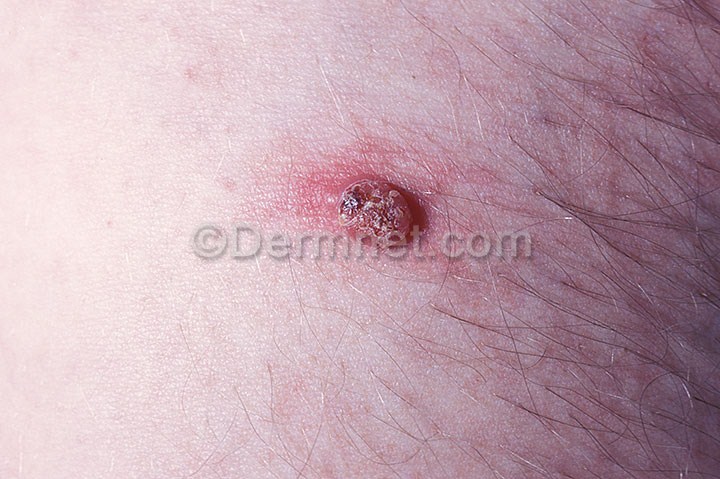
Disease: Herpes HPV and other STDs Photos